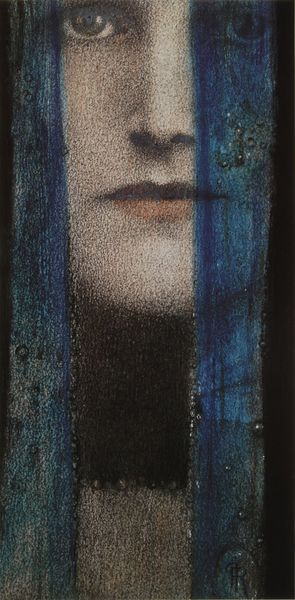
Titel: Un rideau bleu
Künstler: Fernand Khnopff
Standort: Bruxelles
Institution: (Privatbesitz)
Schlagwörter: blau, dunkel, haut, kopf, schatten, wasser, mädchen, ausschnitt, braun, frau, grau, haar, hell, licht, mund, nacht, nase, schwarz, blick, dame, rot, schal, schleier, tuch, malerei, muster, ornament, symbolismus, augen, gesicht, lang, tod, bildnis, hals, portrait, porträt, signatur, vorhang, öl, einsamkeit, auge, bestickt, haare, stoff, frontal, halbansicht, kinn, lippen, perlen, farben, kette, modern, ausdruck, jugendstil, detail, ernst, schmal, streifen, stuck, laken, transparenz, klimt, halskette, hoch, geheimnisvoll, unten, rechteck, geheimnis, jugenstil, fragment, frontalansicht, androgyn, mystisch, halb, durchsichtig, verstecken, verdeckt, format, khnopff, feminismus, geicht, geischt, eisig, spalte, nade, inkanat, mysterium, belgien, unterteilt, ausscnitt, hee, geheimnisvollgesicht, transoarenz